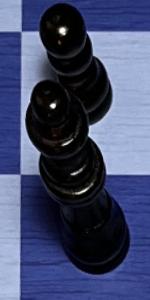
Label: Queen_Black